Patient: sex M, age 65
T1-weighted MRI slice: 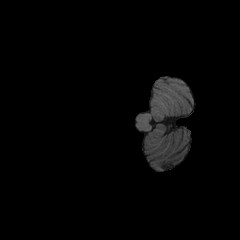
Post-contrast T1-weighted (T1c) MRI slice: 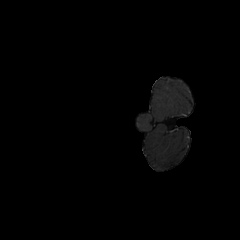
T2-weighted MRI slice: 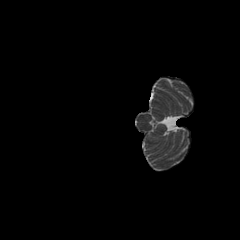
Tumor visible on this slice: no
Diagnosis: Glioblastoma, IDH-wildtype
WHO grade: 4